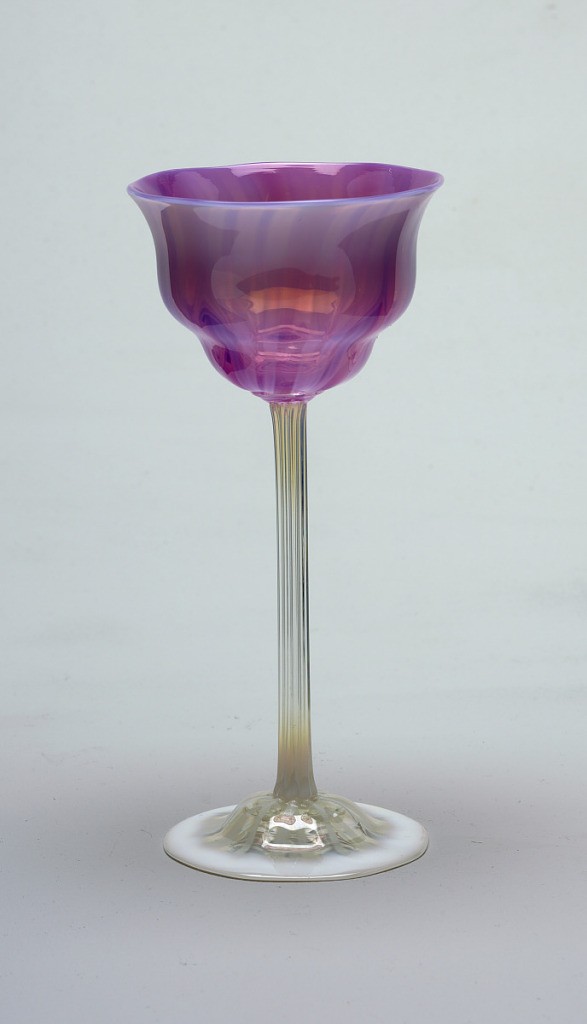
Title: Wine glass
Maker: Louis Comfort Tiffany, American, 1848–1933
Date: ca. 1900
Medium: Favrile glass
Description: Flower-shaped cup with pink and mauve interiors shadowed on exteriors with milky white: fluted clear glass stems with milky white at top and bottom; domed foot with white rim and eight tapering pinwheel forms radiating from stem.